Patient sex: F
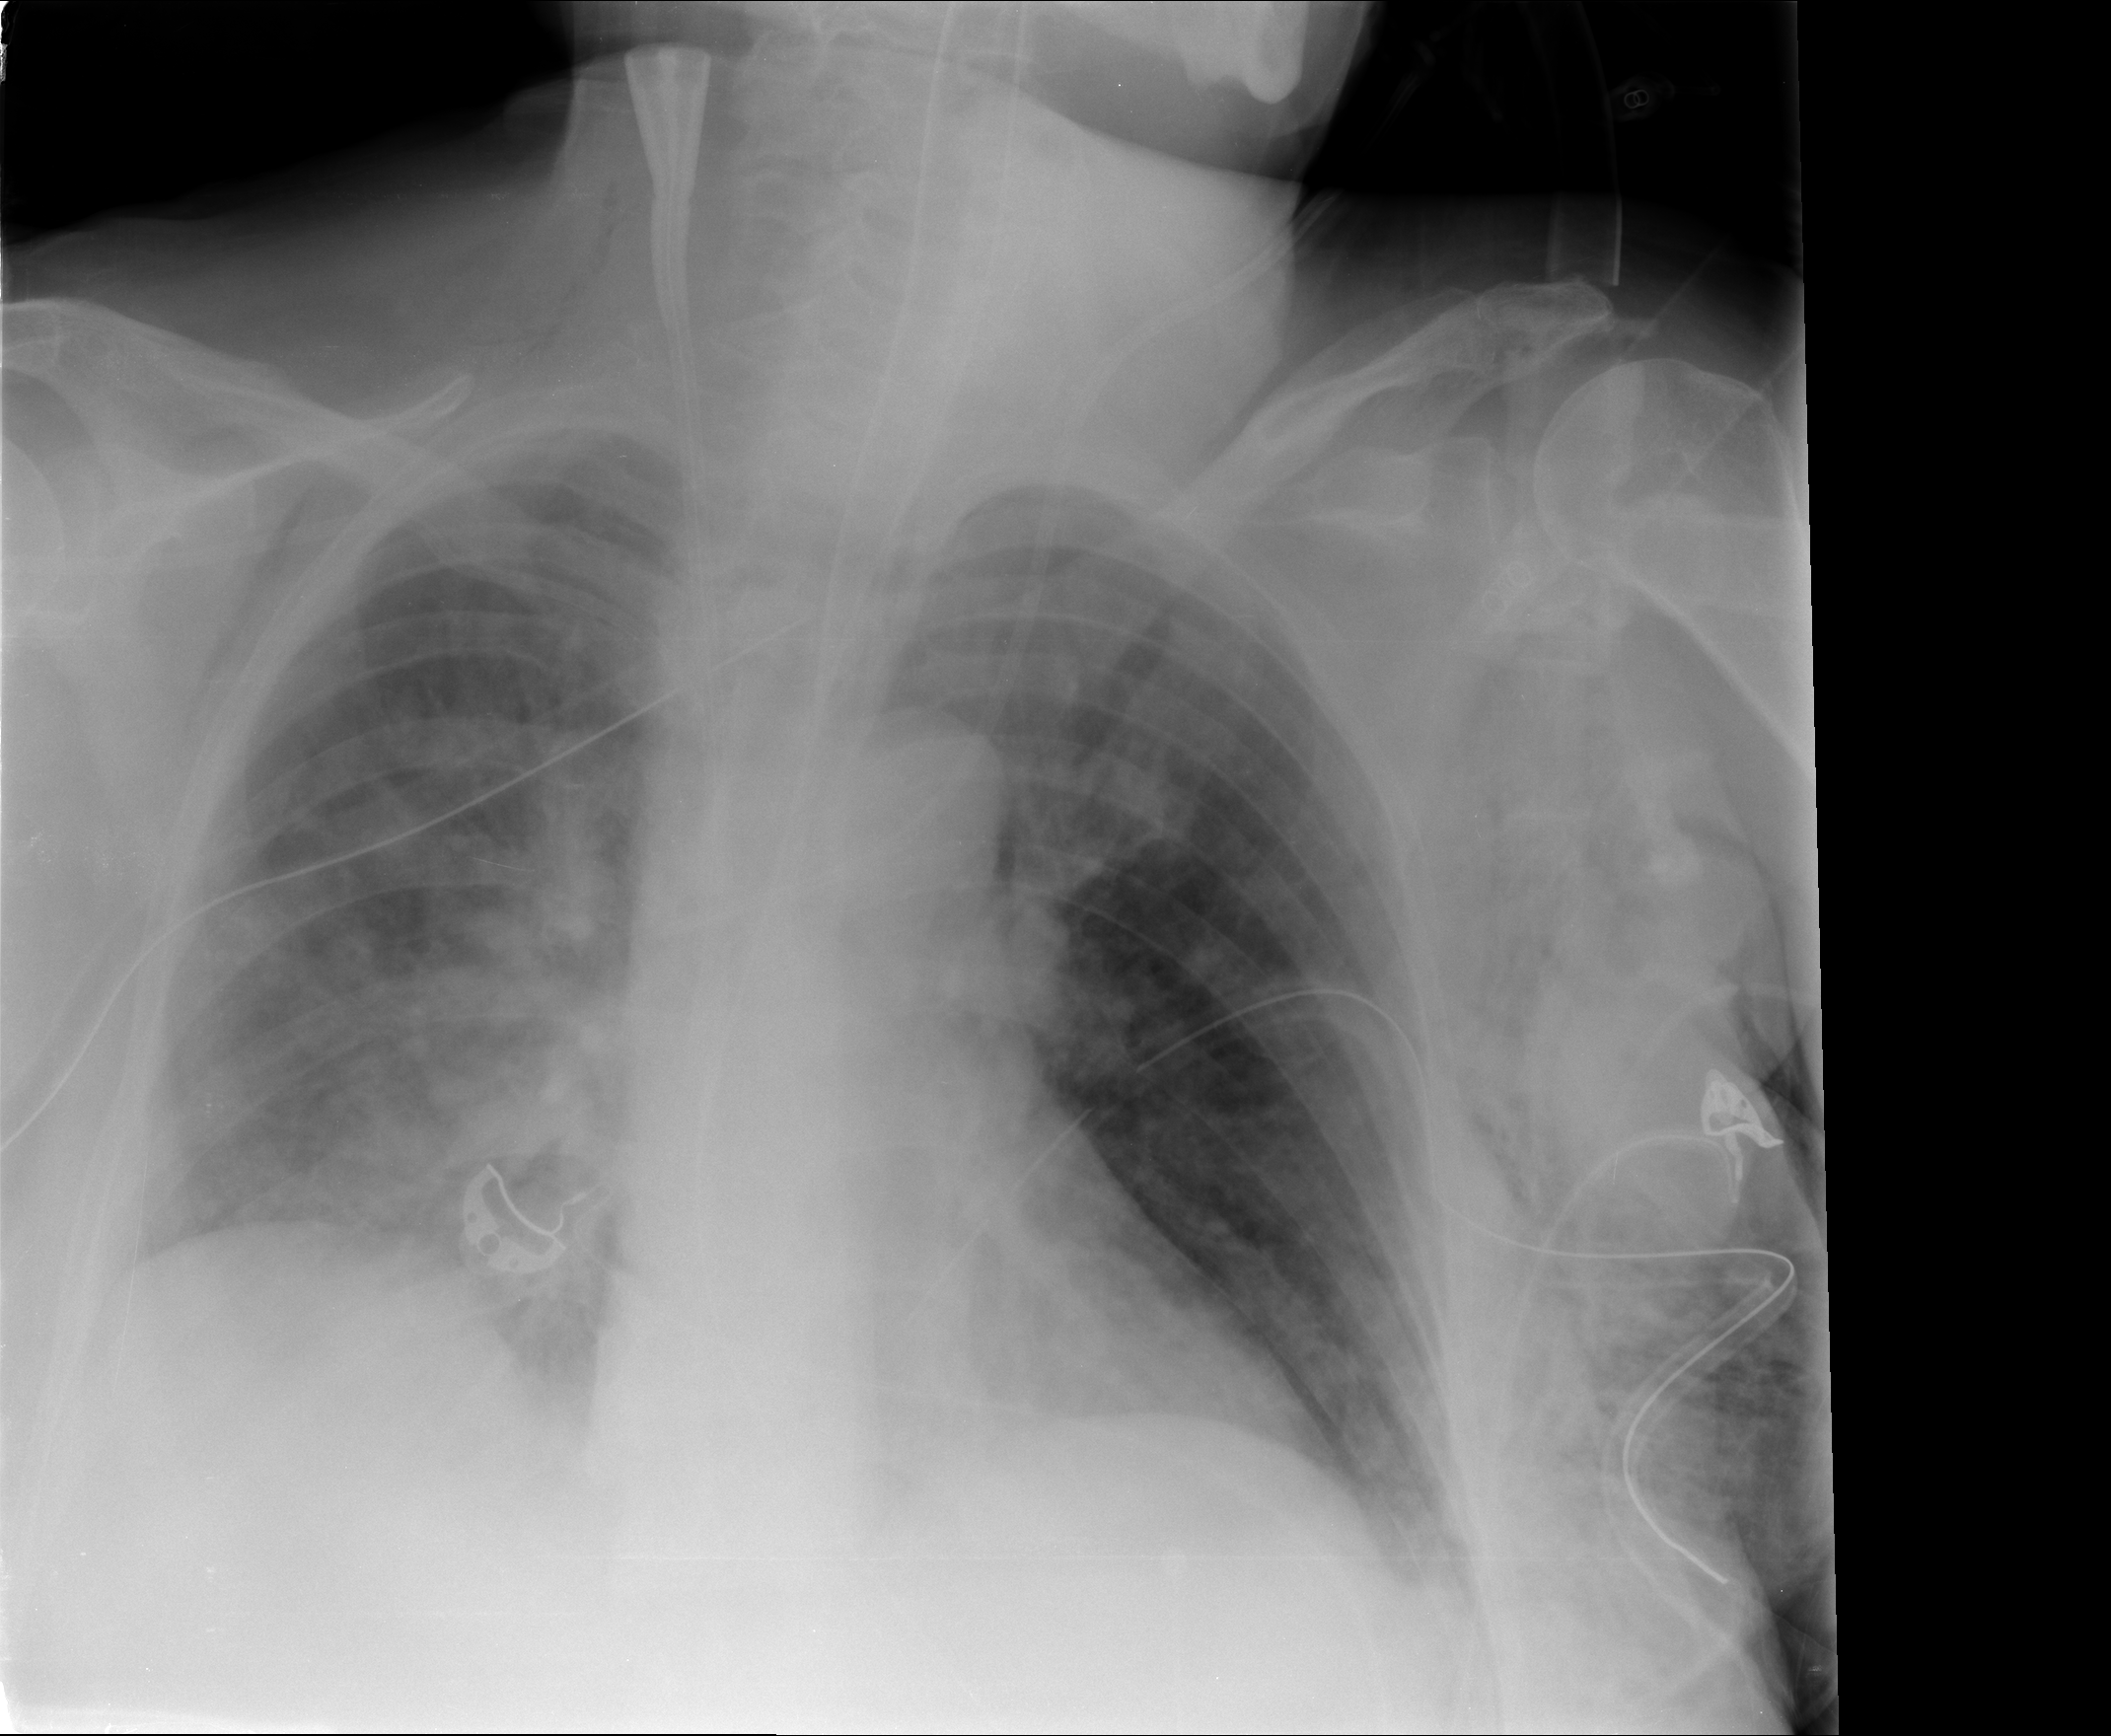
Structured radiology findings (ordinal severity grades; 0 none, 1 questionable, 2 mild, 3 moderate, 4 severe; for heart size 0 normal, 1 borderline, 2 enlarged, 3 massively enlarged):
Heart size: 0
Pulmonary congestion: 2
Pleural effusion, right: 0
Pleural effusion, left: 1
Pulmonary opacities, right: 3
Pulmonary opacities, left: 0
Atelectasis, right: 2
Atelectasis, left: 0